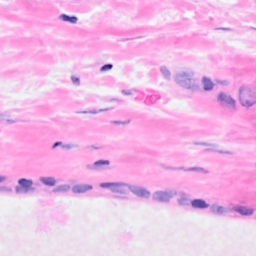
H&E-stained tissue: Breast